Field crop: maize
Growth stage: 2
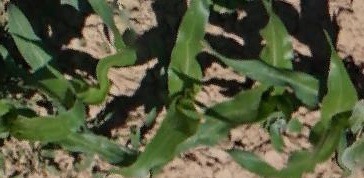
Species: maize